Brain MRI, t1w sequence, axial 2D slice.
Patient: age 40, sex F, weight 95 kg, height 1.95 m
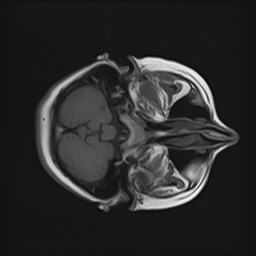